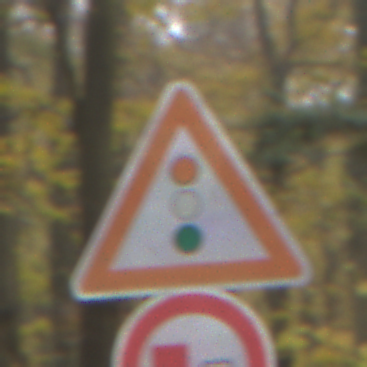
Verkehrszeichen: Lichtzeichenanlage
Zusatzzeichen unten: UeberholverbotKraftfahrzeuge
Umgebung: Outdoor, Nature
Tageszeit: MorningAfternoon
Wetter: Overcast
Licht: Natural
Jahreszeit: Autumn
Kontrast: LowContrast